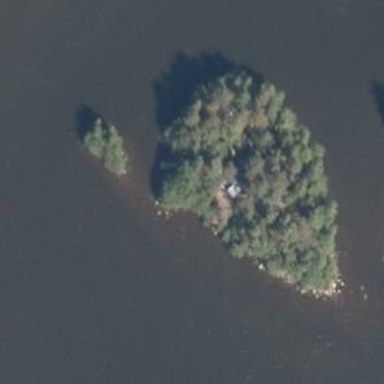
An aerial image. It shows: Island.